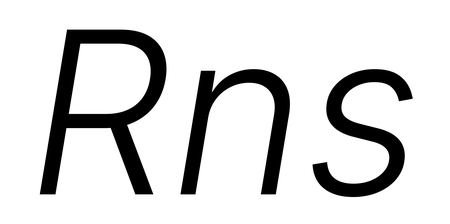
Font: Inter-Italic_Light_Italic